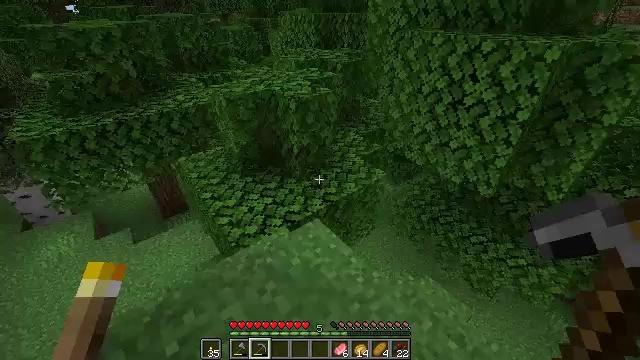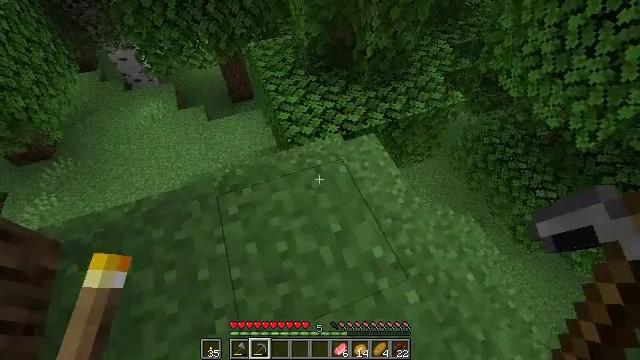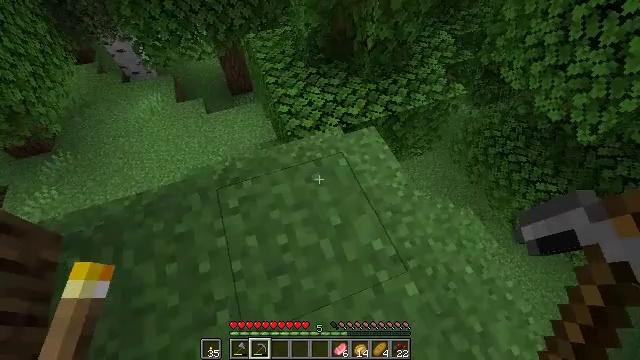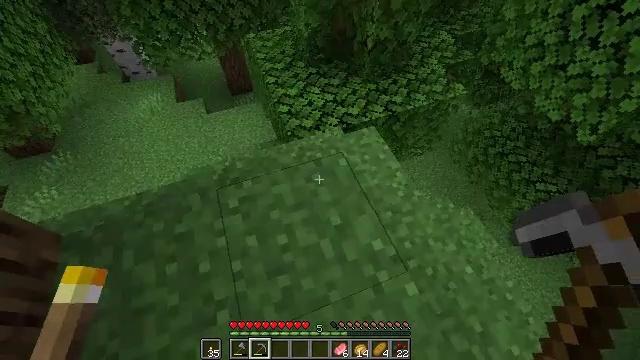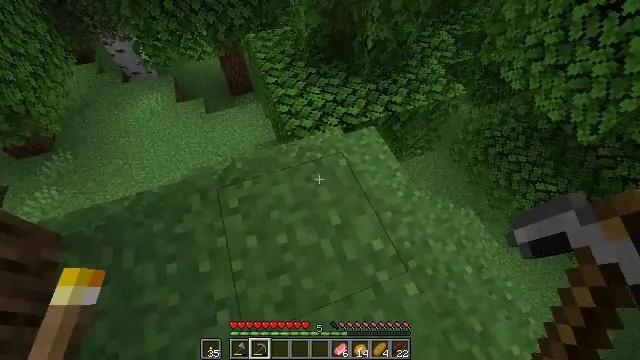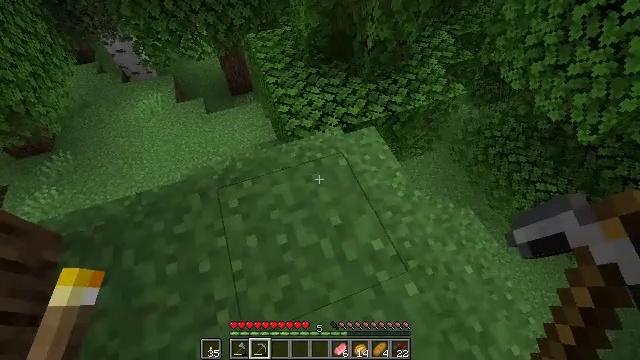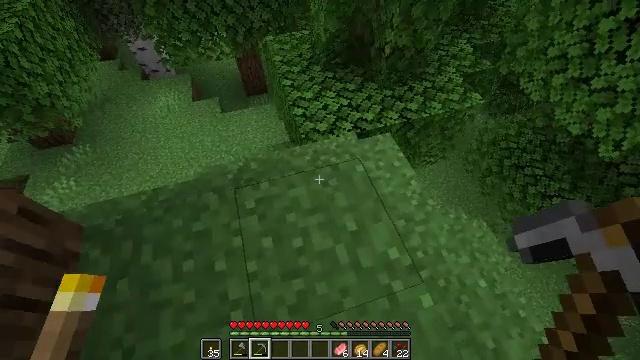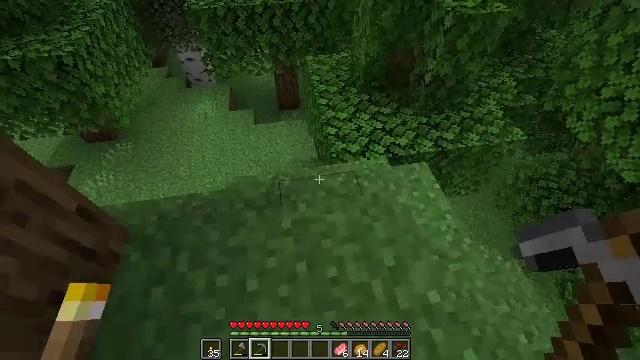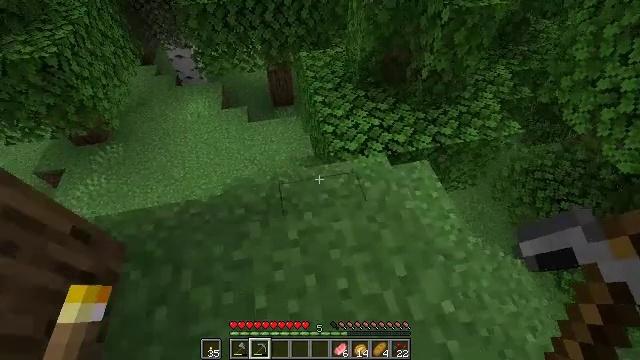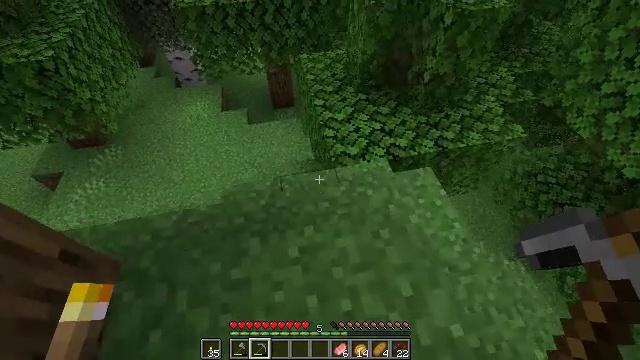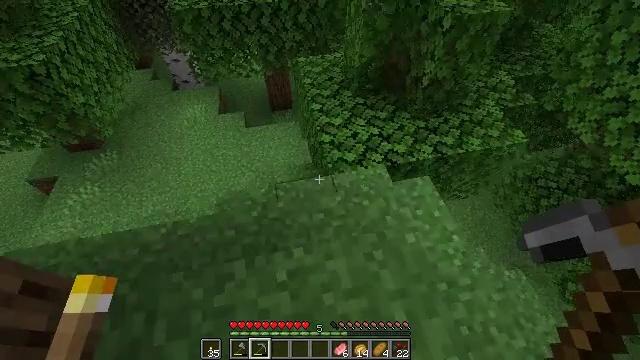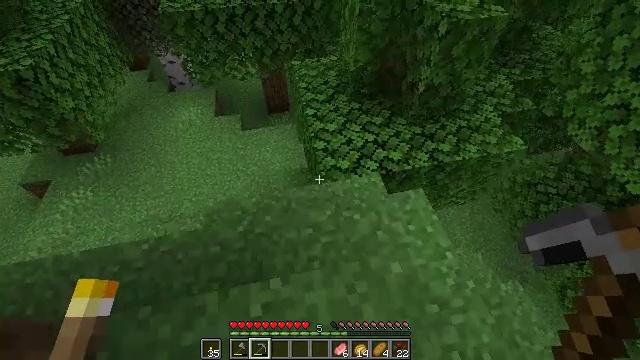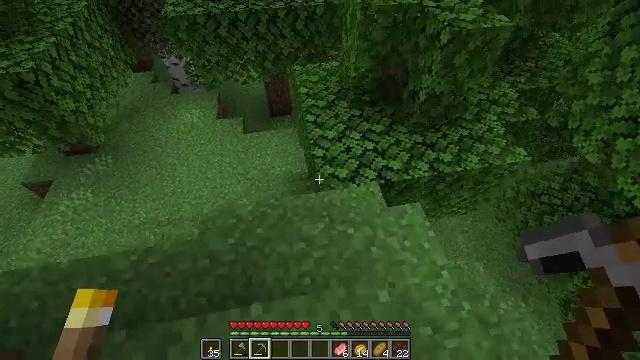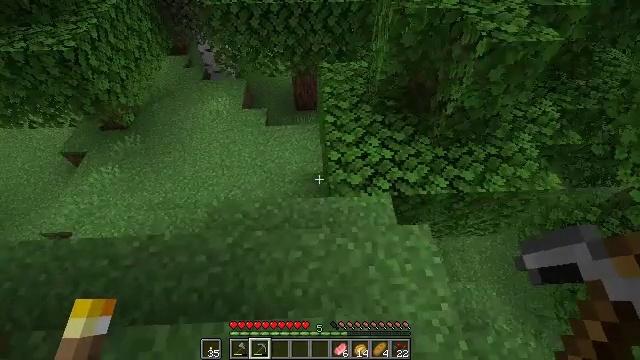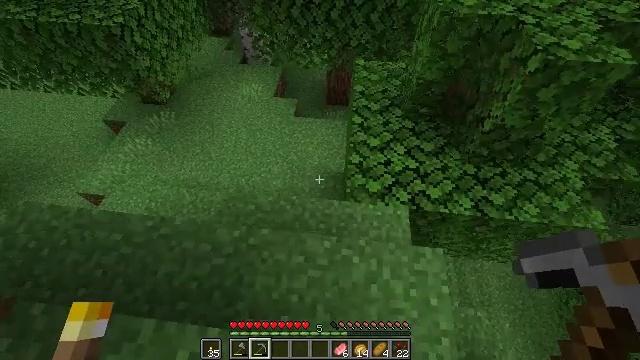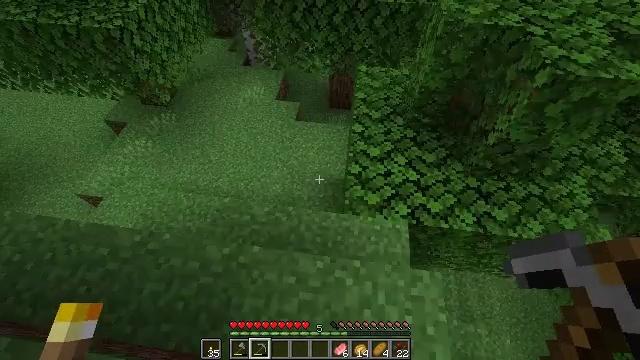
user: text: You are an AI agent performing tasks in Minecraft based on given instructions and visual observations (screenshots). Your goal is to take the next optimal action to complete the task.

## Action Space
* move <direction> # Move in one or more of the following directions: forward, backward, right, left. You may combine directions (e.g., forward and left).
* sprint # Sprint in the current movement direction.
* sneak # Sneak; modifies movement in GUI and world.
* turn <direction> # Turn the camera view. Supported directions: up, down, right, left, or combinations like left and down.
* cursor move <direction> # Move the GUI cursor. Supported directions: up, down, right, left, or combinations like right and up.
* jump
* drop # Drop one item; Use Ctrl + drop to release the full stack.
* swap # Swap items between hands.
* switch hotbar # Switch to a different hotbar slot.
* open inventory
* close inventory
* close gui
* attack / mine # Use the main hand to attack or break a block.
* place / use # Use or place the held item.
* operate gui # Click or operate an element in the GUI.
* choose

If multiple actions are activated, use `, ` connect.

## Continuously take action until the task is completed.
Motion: motion action
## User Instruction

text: Break the spruce leaves to clear the area.
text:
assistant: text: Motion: turn left and down
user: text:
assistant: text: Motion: turn down
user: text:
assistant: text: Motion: no_op
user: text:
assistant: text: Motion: no_op
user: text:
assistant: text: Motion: no_op
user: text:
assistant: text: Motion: move left, turn left
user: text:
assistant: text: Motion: move forward and move left, turn left and up
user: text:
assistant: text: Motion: move forward, turn right and down
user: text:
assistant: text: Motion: move forward and move right
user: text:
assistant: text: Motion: move forward and move right
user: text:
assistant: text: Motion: move forward and move right
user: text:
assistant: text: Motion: move forward and move right, turn left
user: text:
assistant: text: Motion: move forward and move right, turn left and down
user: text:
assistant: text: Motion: move forward, turn left and down
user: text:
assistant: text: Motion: move forward, turn left
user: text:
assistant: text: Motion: move forward and move left, turn left
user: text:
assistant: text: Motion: move forward and move left, turn left and up
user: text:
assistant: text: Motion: move forward and move left, turn left and up
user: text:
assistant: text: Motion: move forward and move left, turn left and up
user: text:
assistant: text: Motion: move forward, turn left and up
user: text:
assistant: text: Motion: move forward, turn left and up
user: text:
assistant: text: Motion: move forward
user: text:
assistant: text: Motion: move forward and move left
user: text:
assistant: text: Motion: move forward and move left, turn up
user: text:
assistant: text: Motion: move forward
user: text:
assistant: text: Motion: move forward, turn up
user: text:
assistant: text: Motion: move forward
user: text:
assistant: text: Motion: move forward
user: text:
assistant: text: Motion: move forward
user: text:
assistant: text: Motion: move forward